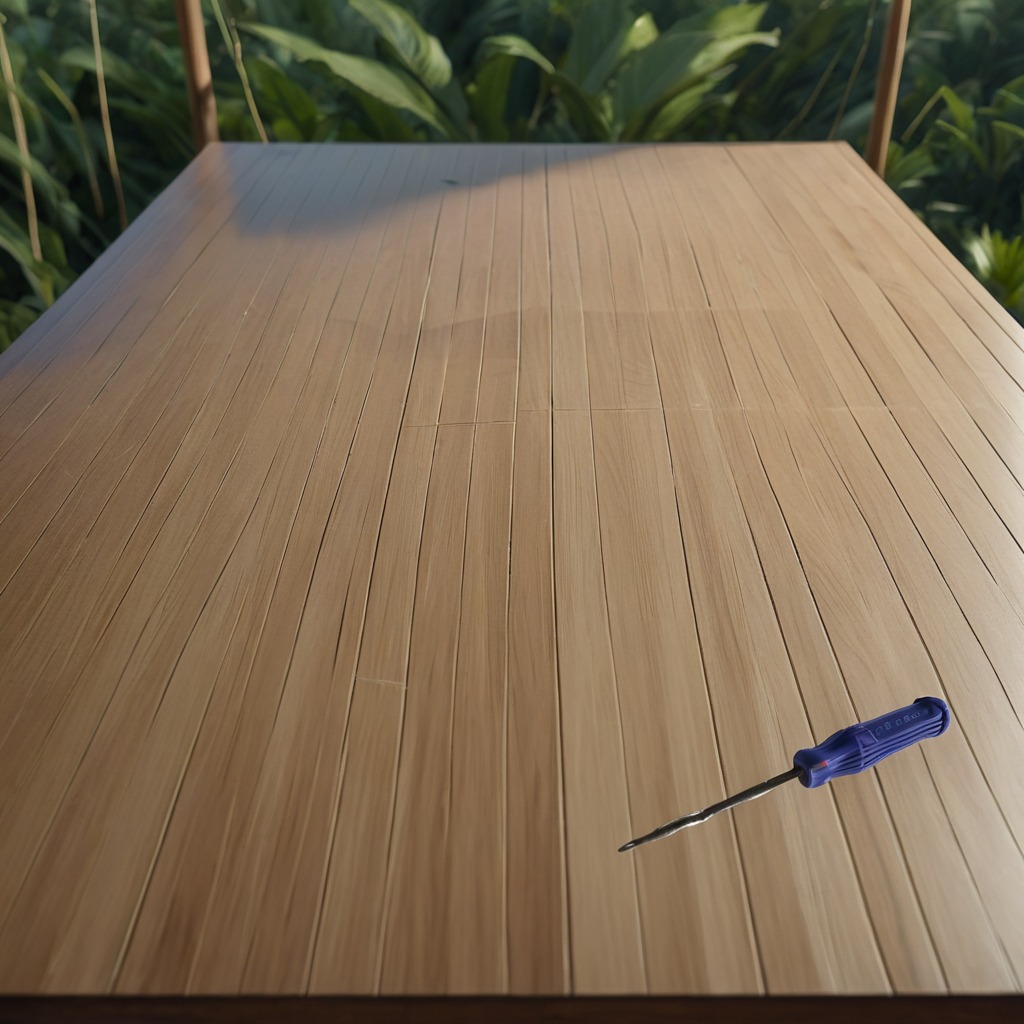
A screwdriver is lying on a wooden table inside a jungle field workshop tent humid ambient light worn but.